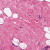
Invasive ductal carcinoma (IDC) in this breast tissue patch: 0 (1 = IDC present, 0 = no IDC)